Question: I just completed my very first very own Windows Store app, so I am trying to submit it on Windows Store. I followed guidelines but problem everytime occurs after uploading package. Package is uploaded, analyzed and "error" is shown. But nothing more. WACK test is OK. Is there way how to know, what is wrong with the packages?

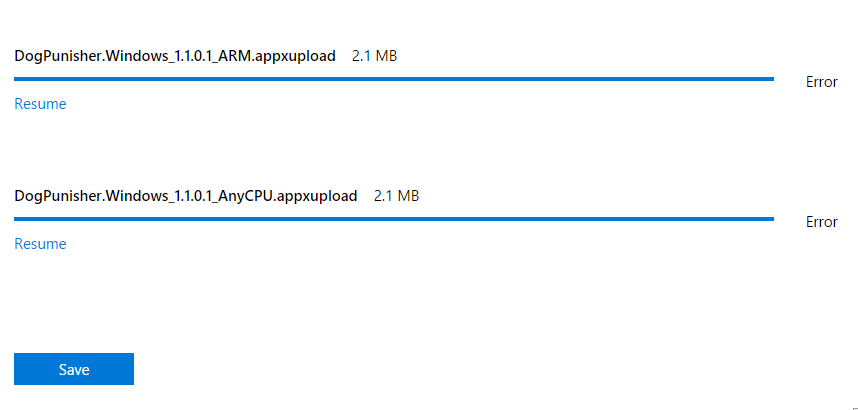
Answer: Sometimes the Store has issues with Chrome or other browsers, so try using IE, maybe it helps.